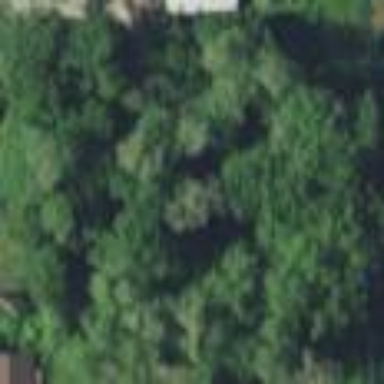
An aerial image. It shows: Mixed woodland area with various types of leaves.